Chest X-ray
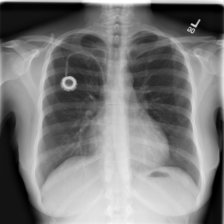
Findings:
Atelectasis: negative
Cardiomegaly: negative
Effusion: negative
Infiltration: negative
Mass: negative
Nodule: negative
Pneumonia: negative
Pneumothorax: negative
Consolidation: negative
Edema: negative
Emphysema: negative
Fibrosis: negative
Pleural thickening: negative
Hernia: negative